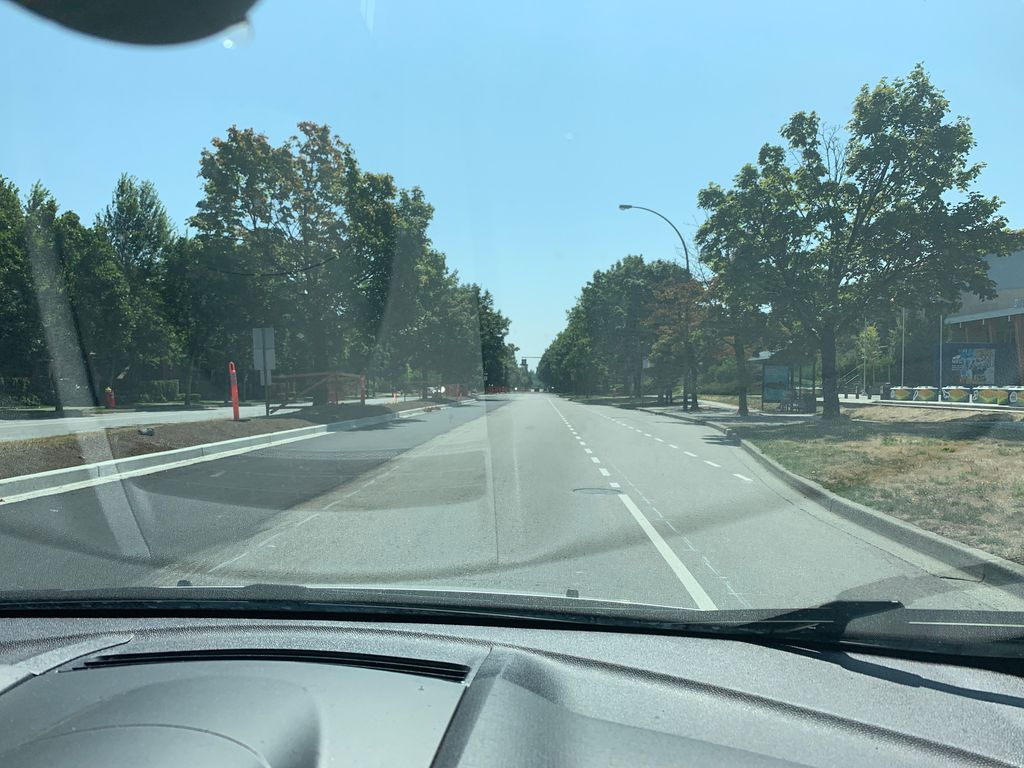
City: vancouver